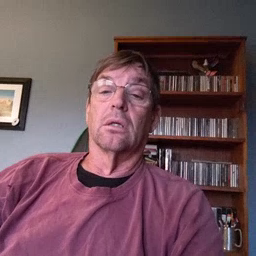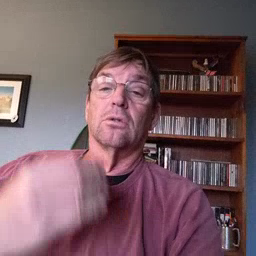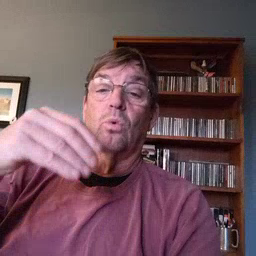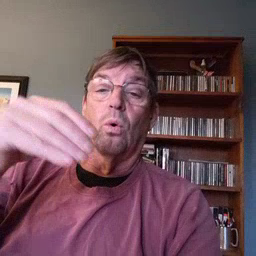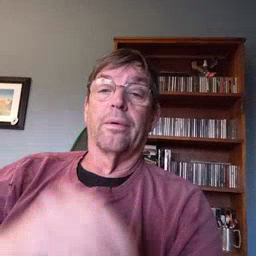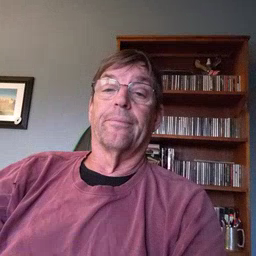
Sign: store